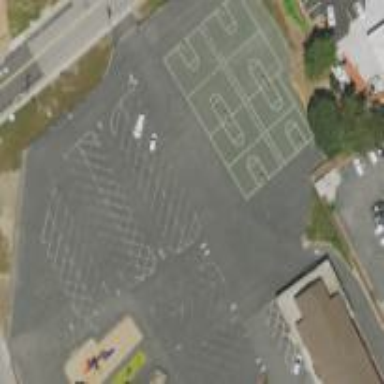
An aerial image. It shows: Basketball court on leisure land pitch.